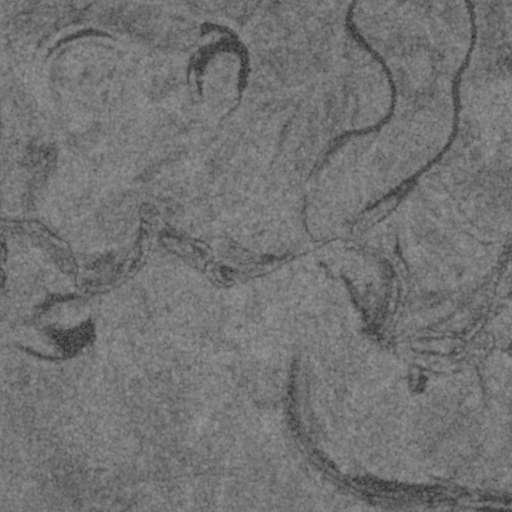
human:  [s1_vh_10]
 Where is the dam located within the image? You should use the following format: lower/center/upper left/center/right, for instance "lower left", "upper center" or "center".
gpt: The dam is located in the center right of the image.
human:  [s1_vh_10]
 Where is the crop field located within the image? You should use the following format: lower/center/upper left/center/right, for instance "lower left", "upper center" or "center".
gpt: There is no crop field in the image.

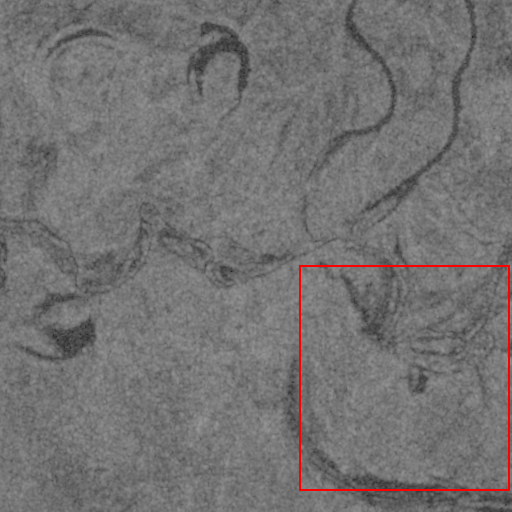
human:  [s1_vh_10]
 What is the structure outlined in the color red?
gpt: The structure outlined in red is a crop field.
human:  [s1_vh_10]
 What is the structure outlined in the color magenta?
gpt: There is no magenta outline.